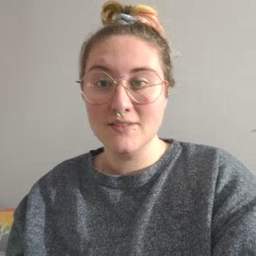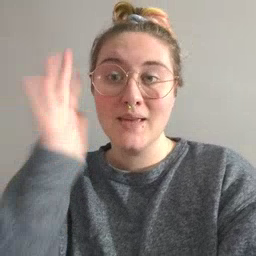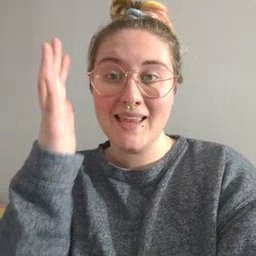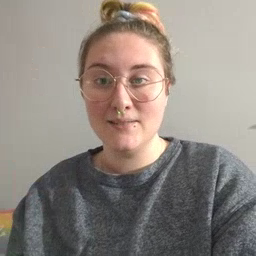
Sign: tree